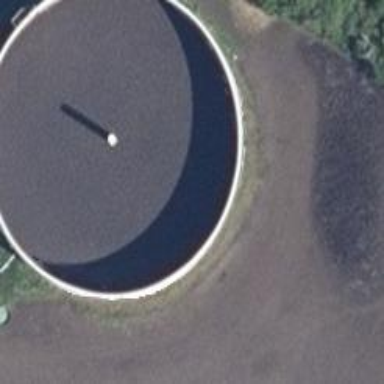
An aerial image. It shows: Slurry tank building.